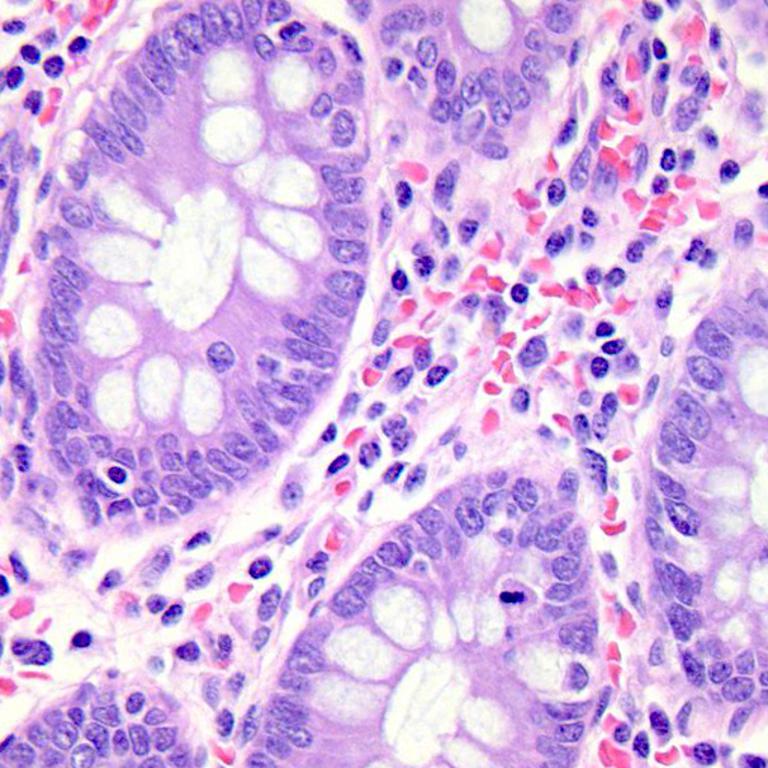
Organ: colon
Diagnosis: benign